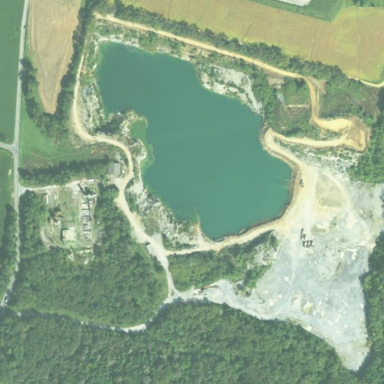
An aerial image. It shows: Quarry area.